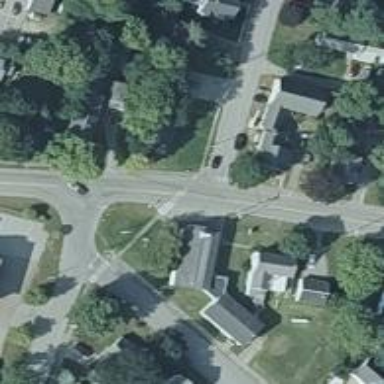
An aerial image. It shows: Unmarked crossing on the road.